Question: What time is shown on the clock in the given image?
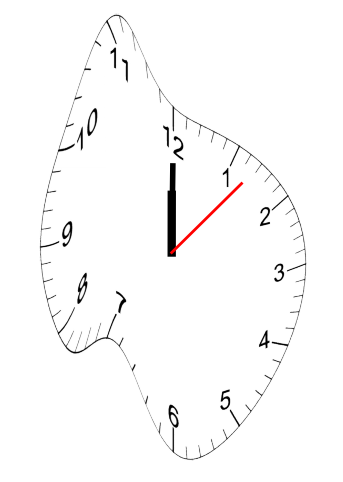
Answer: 12:00:07